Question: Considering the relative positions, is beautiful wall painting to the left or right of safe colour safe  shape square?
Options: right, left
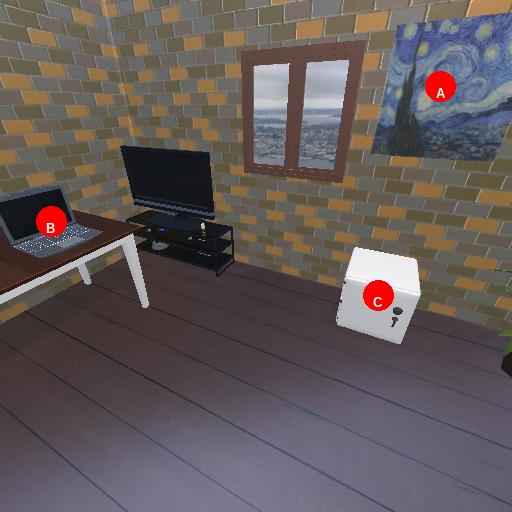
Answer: right